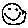
Label: smiley face